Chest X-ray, AP view. Patient: 48 years old, sex M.
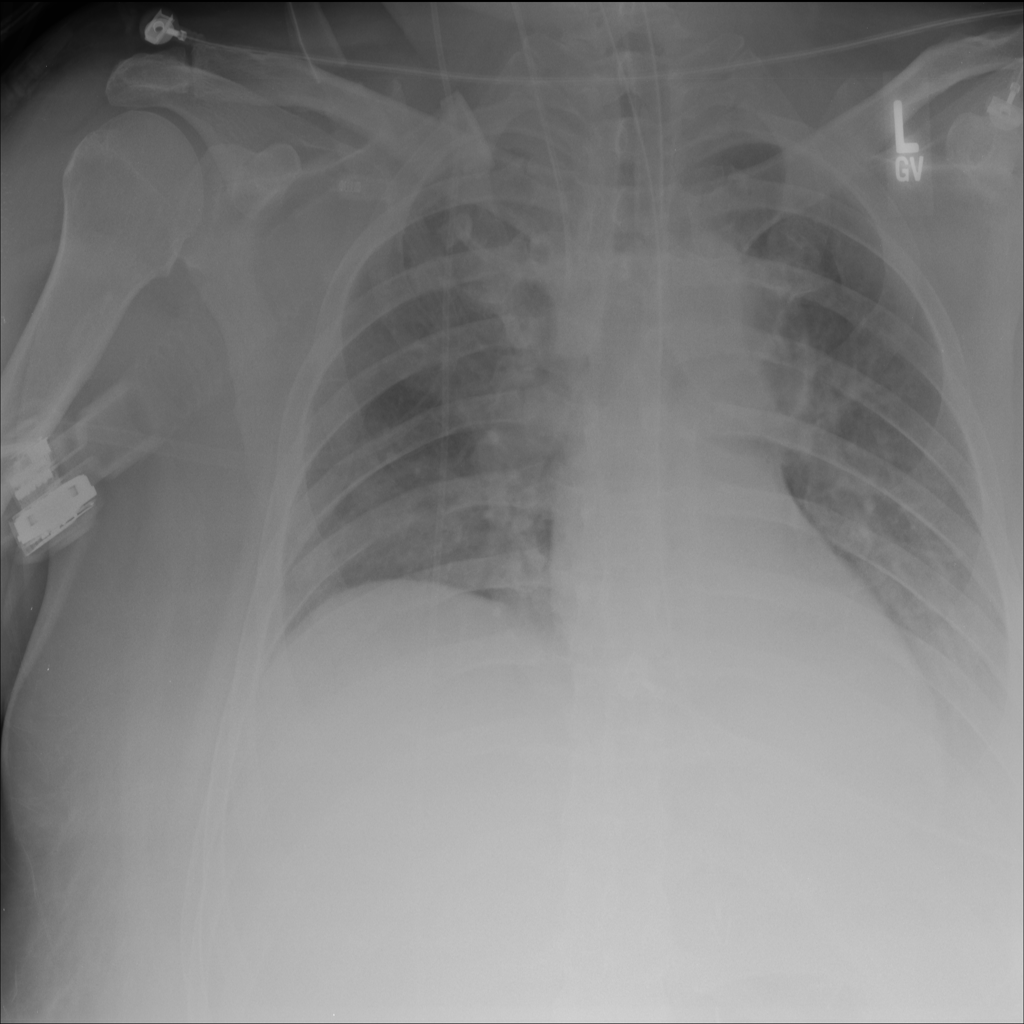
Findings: Effusion